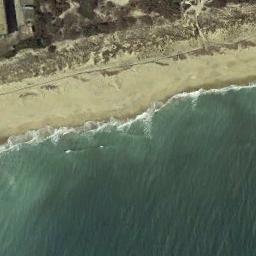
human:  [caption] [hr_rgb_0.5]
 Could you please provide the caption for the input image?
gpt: The beach is composed of deep green seawater and a yellow coast with sparse green plants .

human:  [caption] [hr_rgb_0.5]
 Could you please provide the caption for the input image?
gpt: The green oceans and yellow land and black grass .

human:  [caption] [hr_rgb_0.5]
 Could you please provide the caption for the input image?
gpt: There is no vegetation near the beach .

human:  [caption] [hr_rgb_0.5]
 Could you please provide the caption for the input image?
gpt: The grass is beside the beach .

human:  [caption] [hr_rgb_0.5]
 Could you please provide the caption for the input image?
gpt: The beach with khaki sand and some plants on the beach .